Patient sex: M
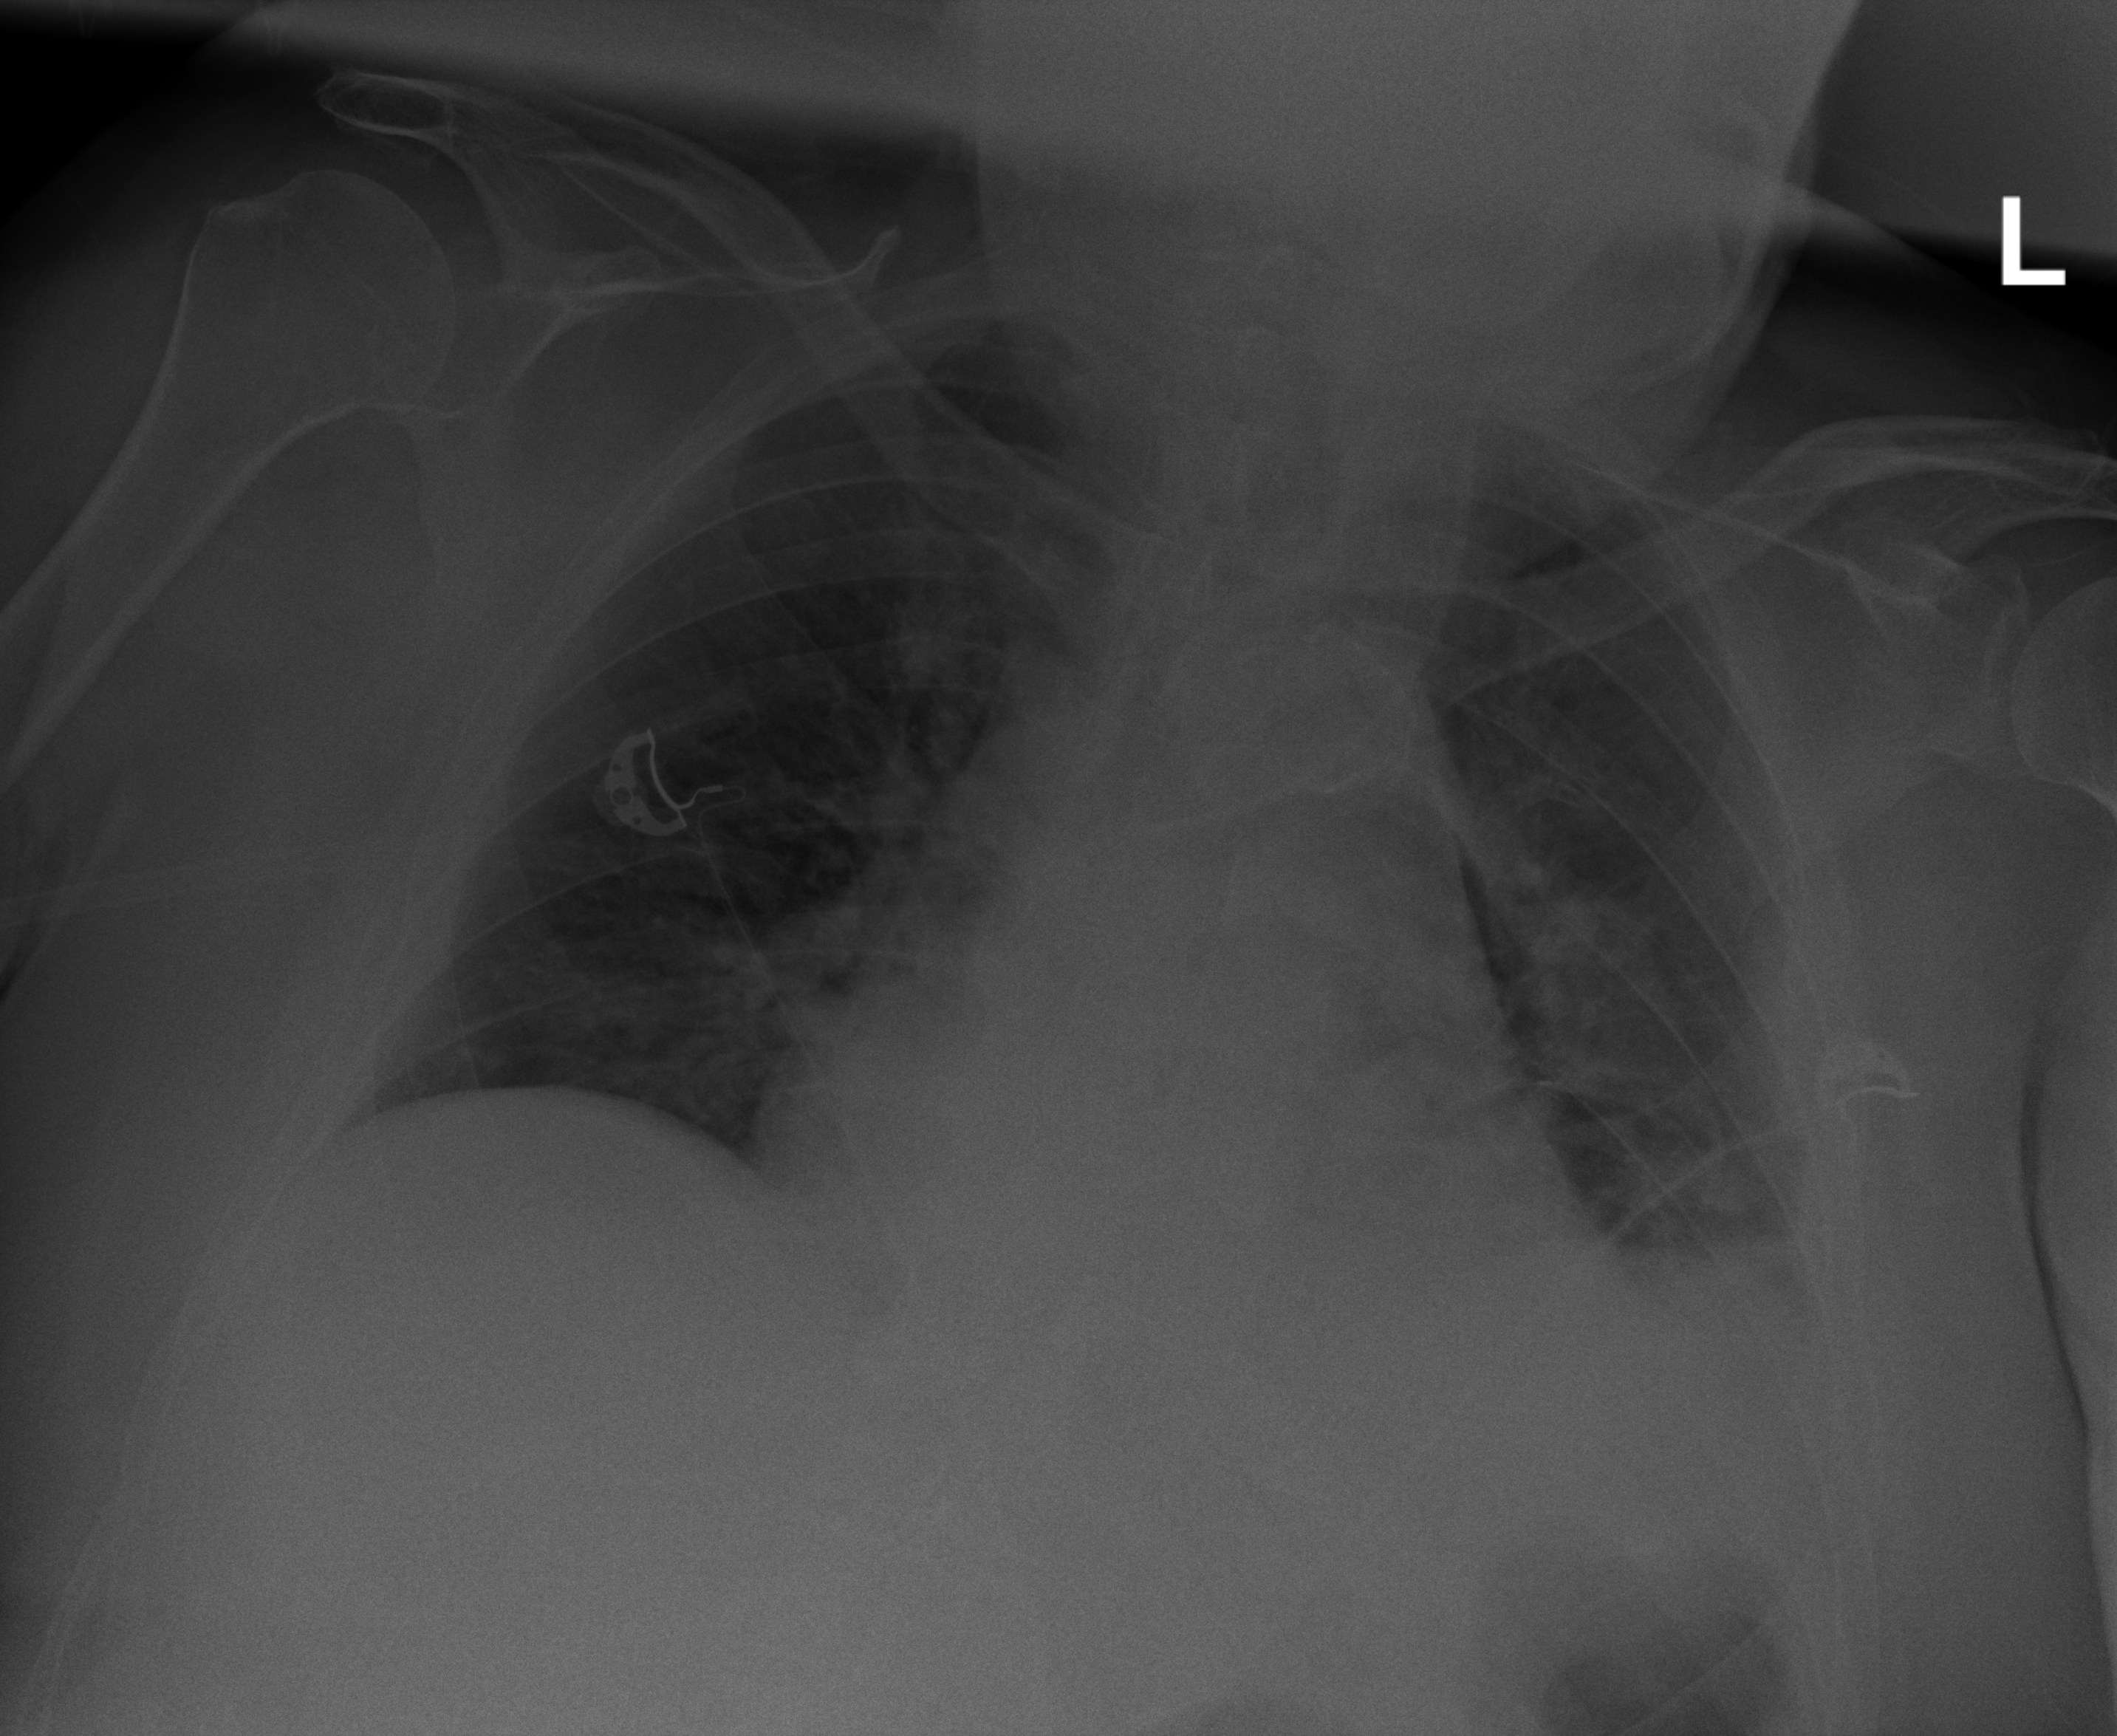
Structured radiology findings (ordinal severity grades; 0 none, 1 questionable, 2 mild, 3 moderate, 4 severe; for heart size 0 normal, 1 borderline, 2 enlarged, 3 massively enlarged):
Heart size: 2
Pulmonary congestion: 2
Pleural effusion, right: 0
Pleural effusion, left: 2
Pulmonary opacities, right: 0
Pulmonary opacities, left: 2
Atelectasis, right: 2
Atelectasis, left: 2